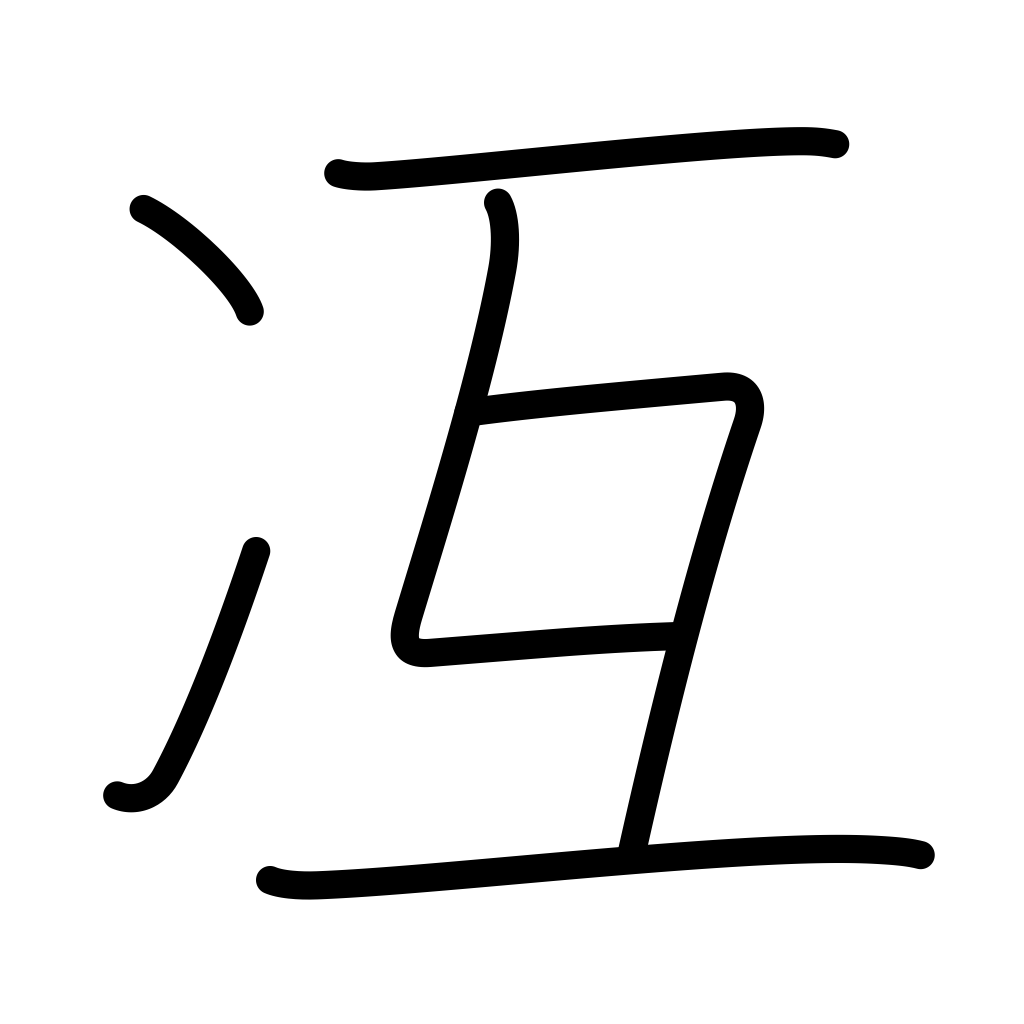
Meaning: freeze, be cold, be clear, attain skill